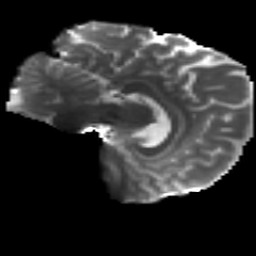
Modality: T2w
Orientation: sagittal
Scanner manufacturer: siemens
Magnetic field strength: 3 T
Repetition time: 4.16 s
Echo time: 0.0806 s